Interaction volume radius: 10 \u00c5
Interaction volume height: 15 \u00c5
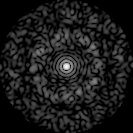
Disorder parameter: 0.8343